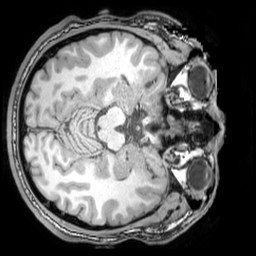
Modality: T1w
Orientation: axial
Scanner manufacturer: philips
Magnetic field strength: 3 T
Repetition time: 0.008094 s
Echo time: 0.003708 s